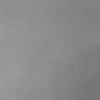
Label: dusty